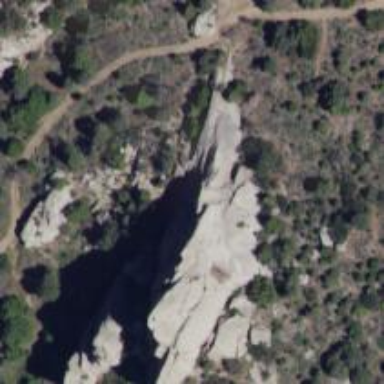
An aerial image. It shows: Natural cliff.